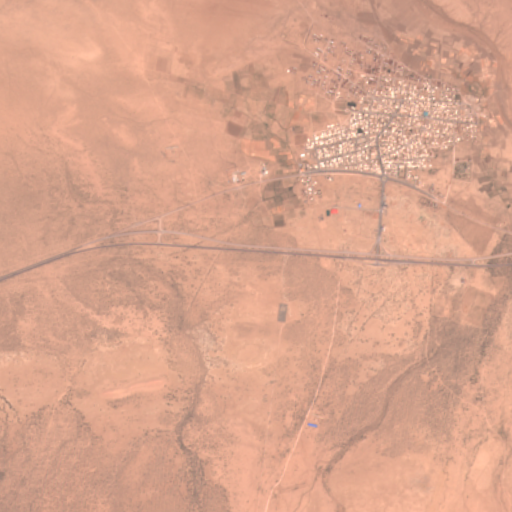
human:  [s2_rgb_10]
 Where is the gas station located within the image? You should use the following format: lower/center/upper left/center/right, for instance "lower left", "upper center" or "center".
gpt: The gas station is located in the center right of the image.
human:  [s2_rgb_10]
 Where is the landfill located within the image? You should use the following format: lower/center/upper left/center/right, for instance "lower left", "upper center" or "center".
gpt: There is no landfill in the image.